Field crop: maize
Growth stage: 2
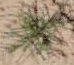
Species: salsola